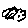
Label: cloud